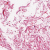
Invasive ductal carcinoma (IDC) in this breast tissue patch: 0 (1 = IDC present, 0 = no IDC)